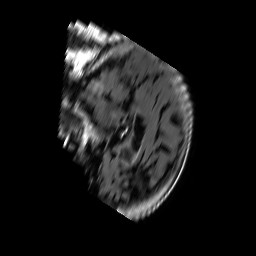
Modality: FLAIR
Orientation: sagittal
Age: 83
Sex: female
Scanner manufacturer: philips
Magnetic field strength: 1.5 T
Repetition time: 6 s
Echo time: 0.12 s